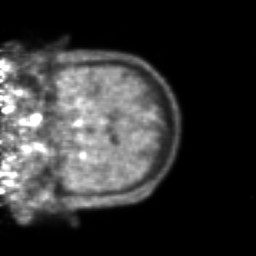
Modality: PET
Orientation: coronal
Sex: male
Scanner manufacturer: ge